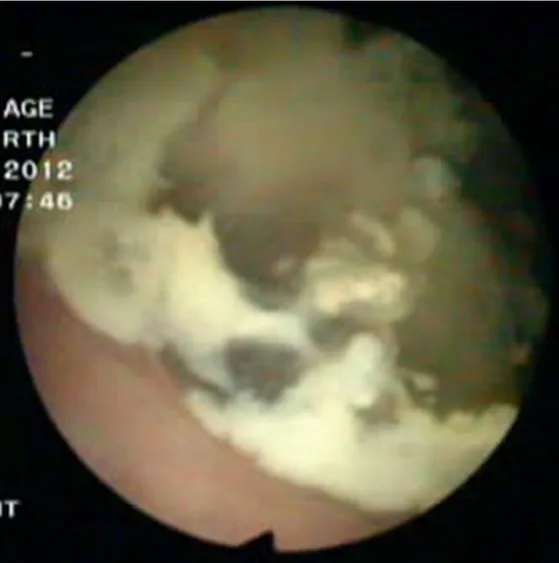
Cystoscopy findings. Cystoscopy was performed and an edematous broad opening with mucinous components in the right posterior wall of the bladder was observed.
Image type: endoscopy (other_endoscopy)